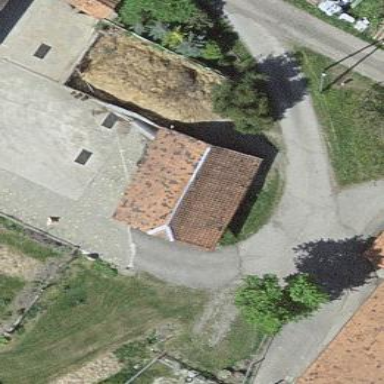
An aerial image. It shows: Sty building.